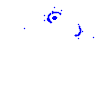
Particle: kaon